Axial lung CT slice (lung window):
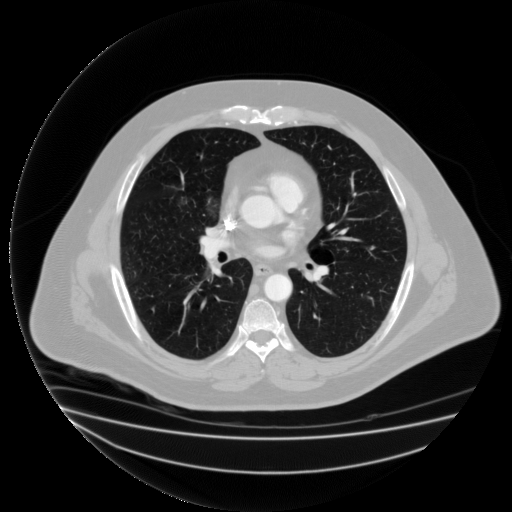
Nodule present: yes
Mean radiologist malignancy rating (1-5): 3.333